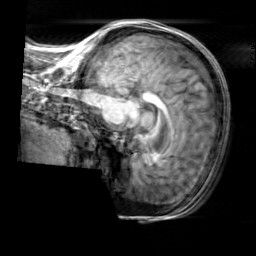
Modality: T1w
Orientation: sagittal
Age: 22
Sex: female
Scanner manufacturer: siemens
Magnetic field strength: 3 T
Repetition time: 2.3 s
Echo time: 0.00303 s